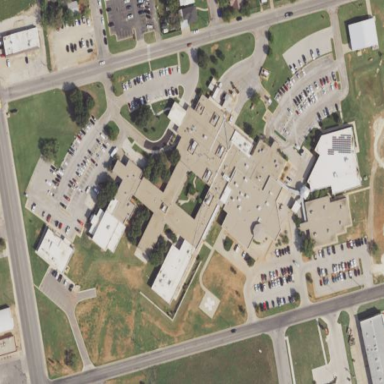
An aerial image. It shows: Healthcare facility identified as hospital.